Field crop: maize
Growth stage: 2
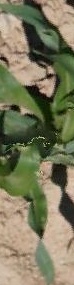
Species: maize